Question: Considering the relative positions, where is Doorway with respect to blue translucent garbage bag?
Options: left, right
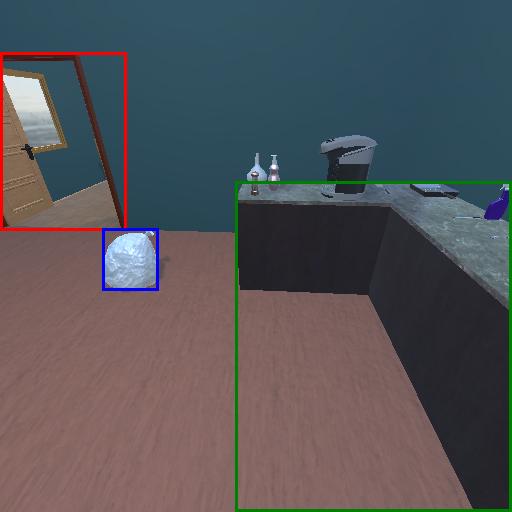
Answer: left